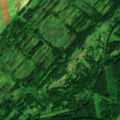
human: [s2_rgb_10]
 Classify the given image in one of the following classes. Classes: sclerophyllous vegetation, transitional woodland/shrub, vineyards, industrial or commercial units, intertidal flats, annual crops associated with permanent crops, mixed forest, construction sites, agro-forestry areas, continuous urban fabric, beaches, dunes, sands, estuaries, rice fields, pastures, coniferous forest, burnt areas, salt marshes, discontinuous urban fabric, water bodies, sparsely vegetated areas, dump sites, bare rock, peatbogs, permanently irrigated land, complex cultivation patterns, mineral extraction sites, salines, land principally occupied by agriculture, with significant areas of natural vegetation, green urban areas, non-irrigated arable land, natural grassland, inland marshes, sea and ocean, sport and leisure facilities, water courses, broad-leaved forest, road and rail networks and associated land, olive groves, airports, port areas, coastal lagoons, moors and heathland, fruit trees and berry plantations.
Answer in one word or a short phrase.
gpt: non-irrigated arable land, complex cultivation patterns, coniferous forest, mixed forest, transitional woodland/shrub, inland marshes, peatbogs